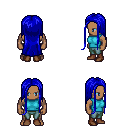
a pixel art fantasy rpg character, male body template, human, dark skin, teal sleeveless shirt, teal pants, blue extra-long hairstyle, brown shoes, four views (front, back, left, right), 2x2 character sprite sheet, small pixel art, hard edges, no anti-aliasing